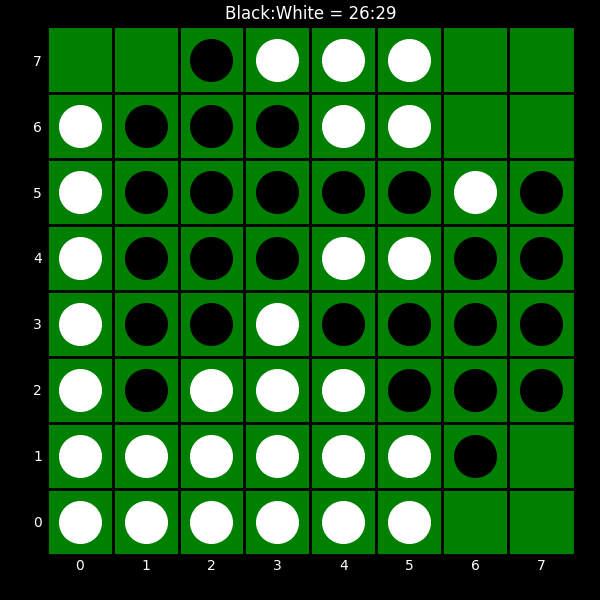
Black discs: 26
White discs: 29